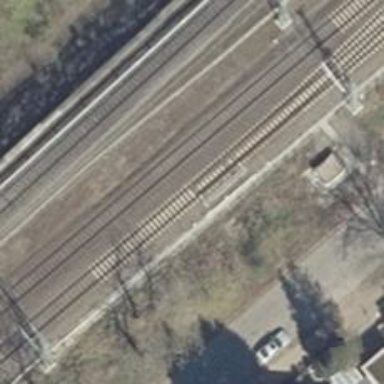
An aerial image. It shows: Railway switch with the turnout side on the left.